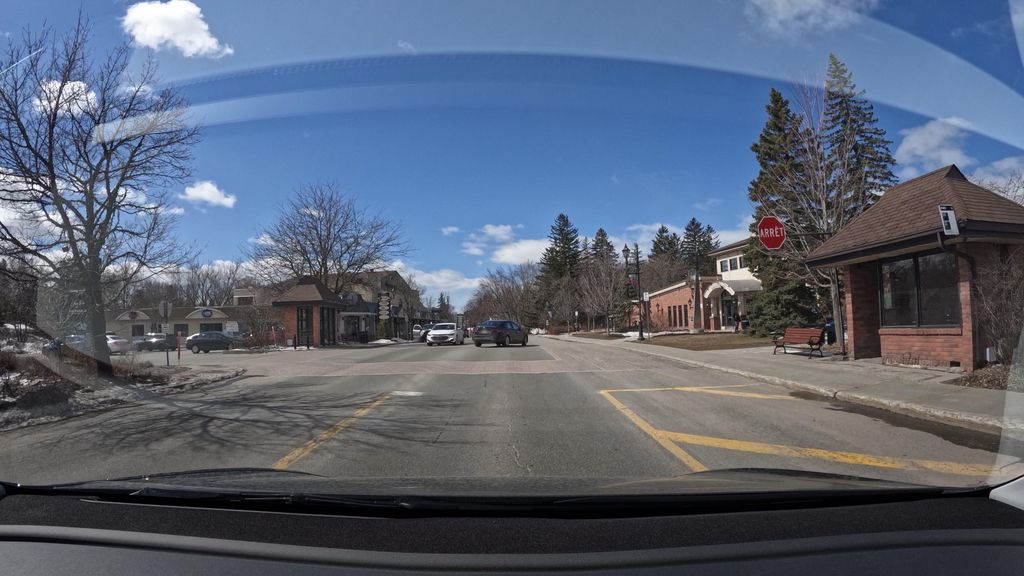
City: montreal